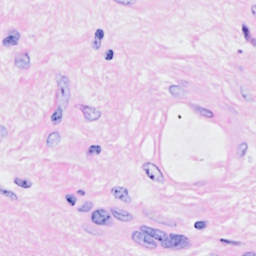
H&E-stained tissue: Breast